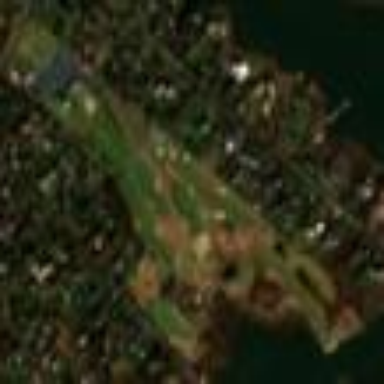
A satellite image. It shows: Golf course surrounded by greenery.